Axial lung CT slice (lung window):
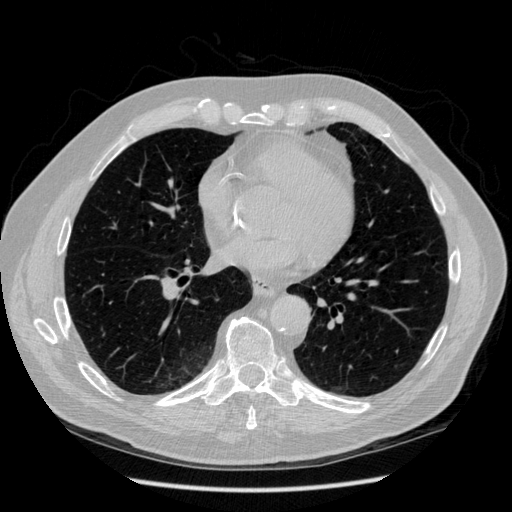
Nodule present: no